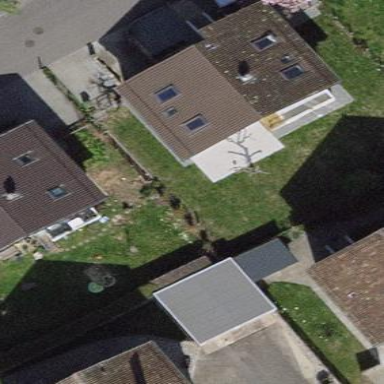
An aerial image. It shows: Detached building.